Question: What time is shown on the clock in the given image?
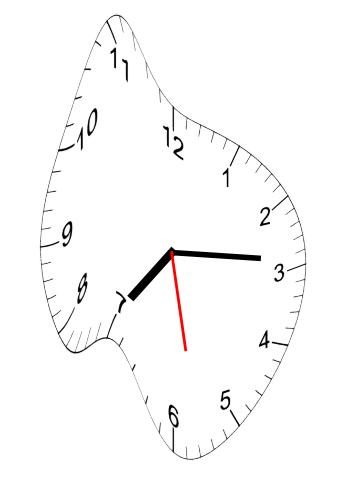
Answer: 07:14:28